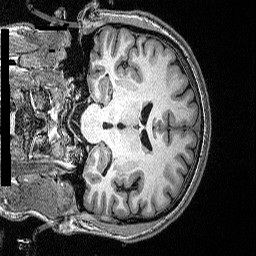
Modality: T1w
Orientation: coronal
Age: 26
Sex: male
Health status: ill
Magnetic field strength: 3 T
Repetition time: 2.53 s
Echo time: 0.00331 s